Chest X-ray:
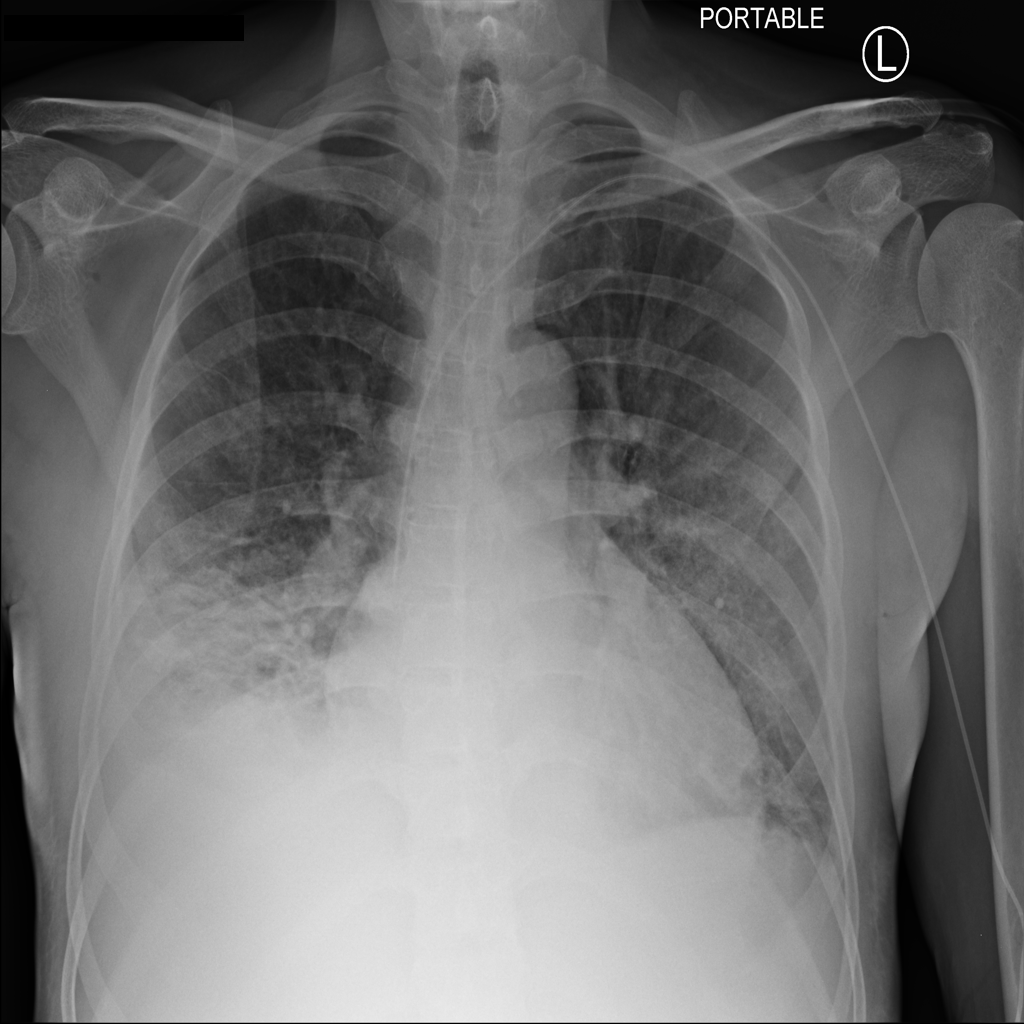
Findings: Consolidation, Effusion, Cardiomegaly
No abnormal finding: no